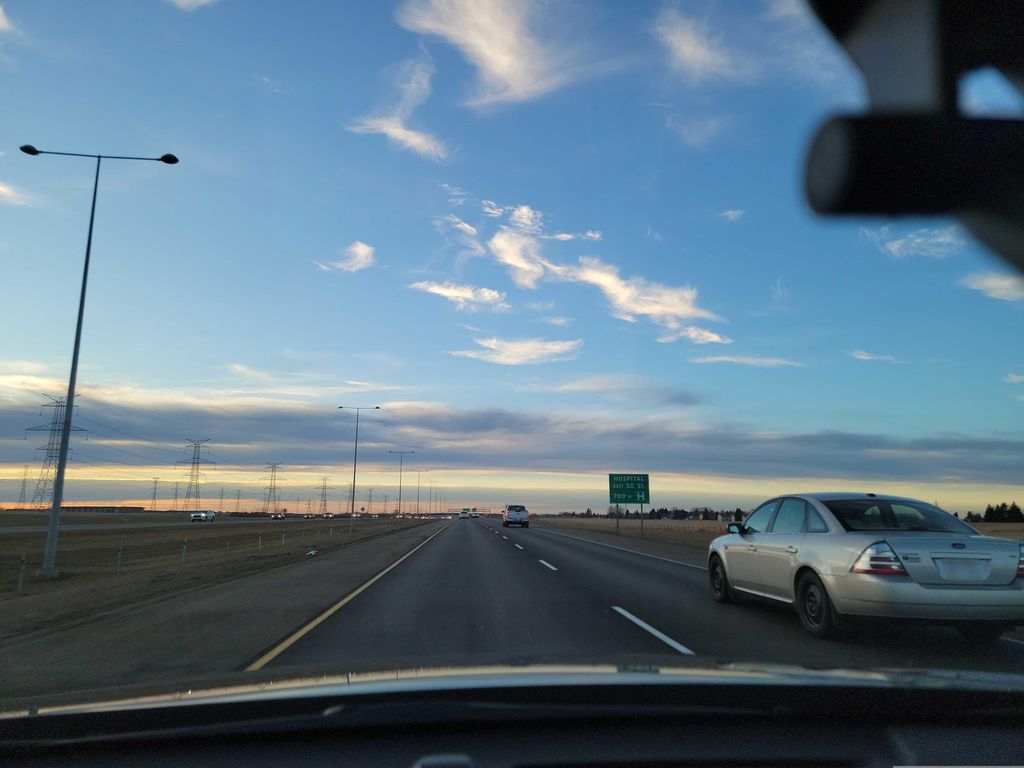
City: edmonton